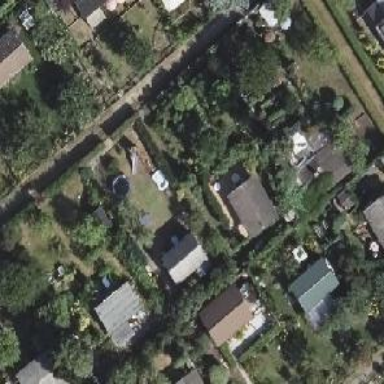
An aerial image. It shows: Plot within allotments.